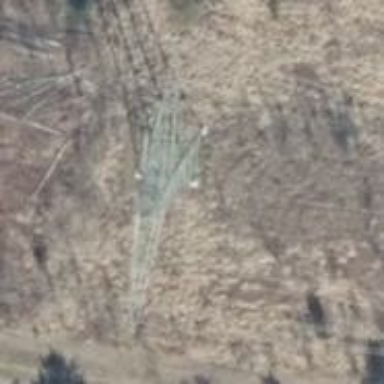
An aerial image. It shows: Power tower.